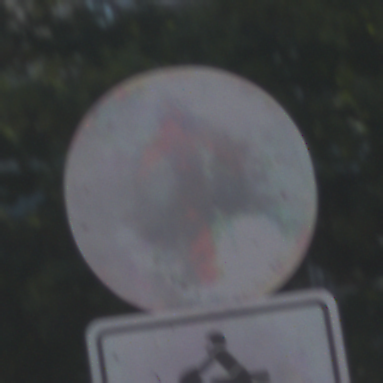
Verkehrszeichen: VorgeschriebeneFahrtrichtungGeradeaus
Zusatzzeichen unten: EinspurigeFahrzeugeFrei3
Umgebung: Outdoor, Urban
Tageszeit: MorningAfternoon
Wetter: Clear
Licht: Natural
Jahreszeit: NotSpecified
Kontrast: HighContrast